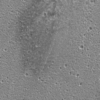
Label: not_dusty